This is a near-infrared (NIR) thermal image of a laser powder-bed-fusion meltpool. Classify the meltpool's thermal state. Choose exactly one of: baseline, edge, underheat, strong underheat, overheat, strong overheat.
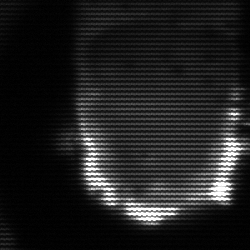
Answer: baseline